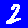
Digit: 2